Field crop: maize
Growth stage: 2
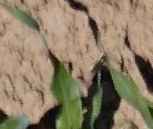
Species: maize